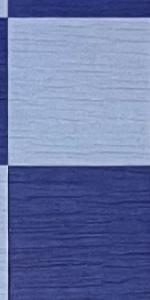
Label: Empty